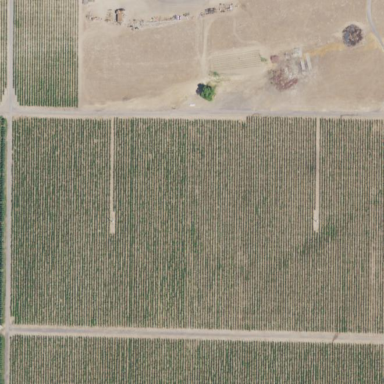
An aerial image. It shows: Vineyard growing grapes.